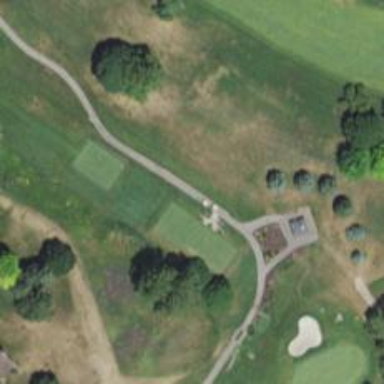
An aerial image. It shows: Service road used as golf cart path.